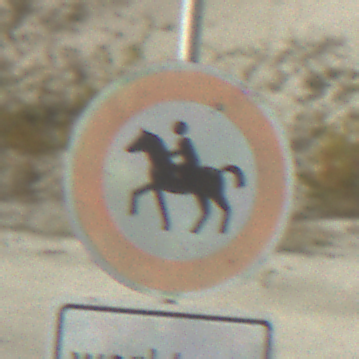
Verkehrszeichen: VerbotReiter
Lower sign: ZeitangabenMitBeschraenkungAufWochentage1
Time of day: MorningAfternoon
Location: Outdoor (Beach)
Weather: PartlyCloudy
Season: NotSpecified
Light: Natural